Question: I've tried to create a 'app.json' to enable Heroku button.
<URL>
My 'app.json' seems to be valid by <URL>.
But it failed Configure Environment when I tried to deploy from <URL>.

How can I fix the failure, or investigate further.
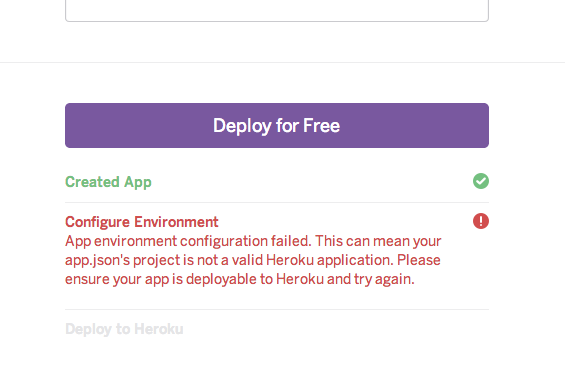
Answer: Perhaps the BUILDPACK_URL is causing issues?
'''
"BUILDPACK_URL": {
"description": "Ensure we use an updated go buildpack",
"value": "https://github.com/kr/heroku-buildpack-go.git"
},
'''